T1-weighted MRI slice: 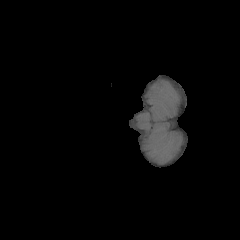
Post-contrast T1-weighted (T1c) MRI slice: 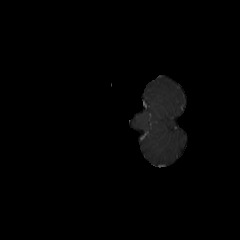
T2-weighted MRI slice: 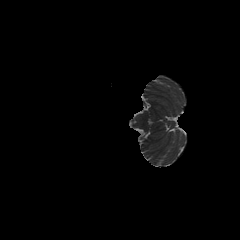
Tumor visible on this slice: no